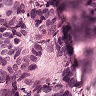
Metastatic tissue present: yes